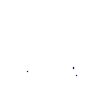
Particle: proton